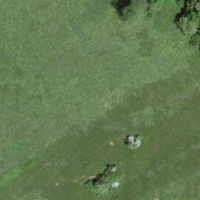
EUNIS habitat code: 52
Species observed at this site:
Prunus mahaleb